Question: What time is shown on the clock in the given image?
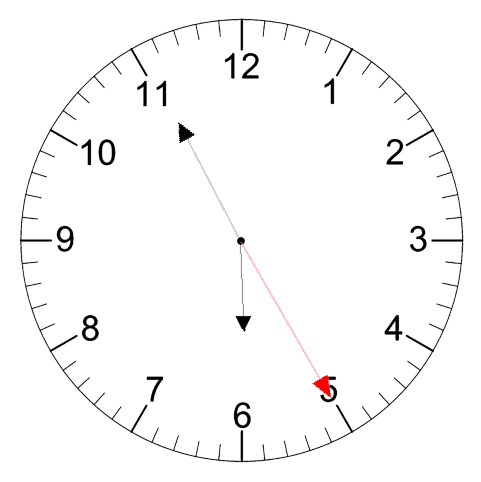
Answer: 05:55:25